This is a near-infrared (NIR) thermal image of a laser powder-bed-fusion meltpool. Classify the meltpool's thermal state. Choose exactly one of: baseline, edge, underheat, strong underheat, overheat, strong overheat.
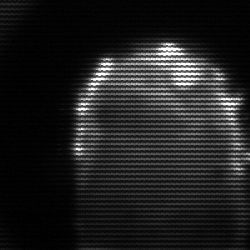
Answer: baseline